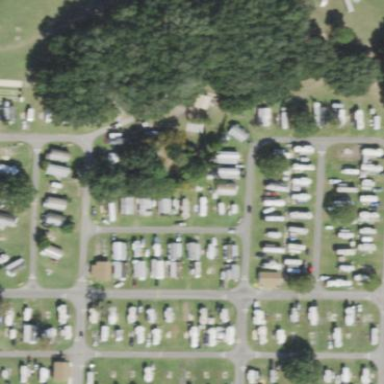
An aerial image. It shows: Caravan site for tourism.